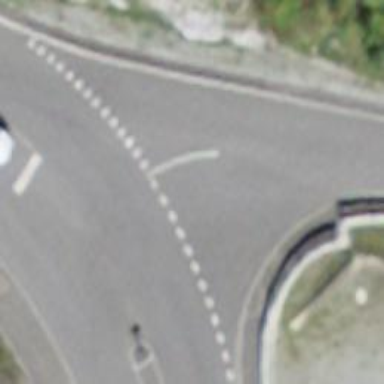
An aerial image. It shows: Road with "give way" sign.